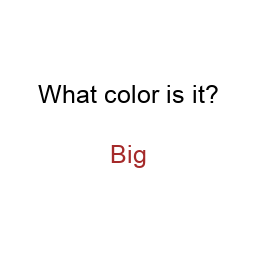
Color: brown
Background color: white
Question text color: black